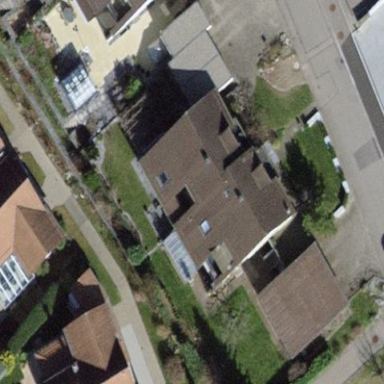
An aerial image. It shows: Semidetached house.